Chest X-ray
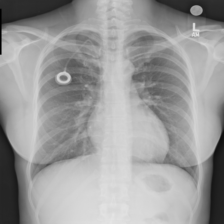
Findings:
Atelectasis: negative
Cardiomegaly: negative
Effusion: negative
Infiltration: negative
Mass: negative
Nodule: negative
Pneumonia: negative
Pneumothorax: negative
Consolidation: negative
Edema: negative
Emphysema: negative
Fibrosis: negative
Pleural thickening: negative
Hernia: negative